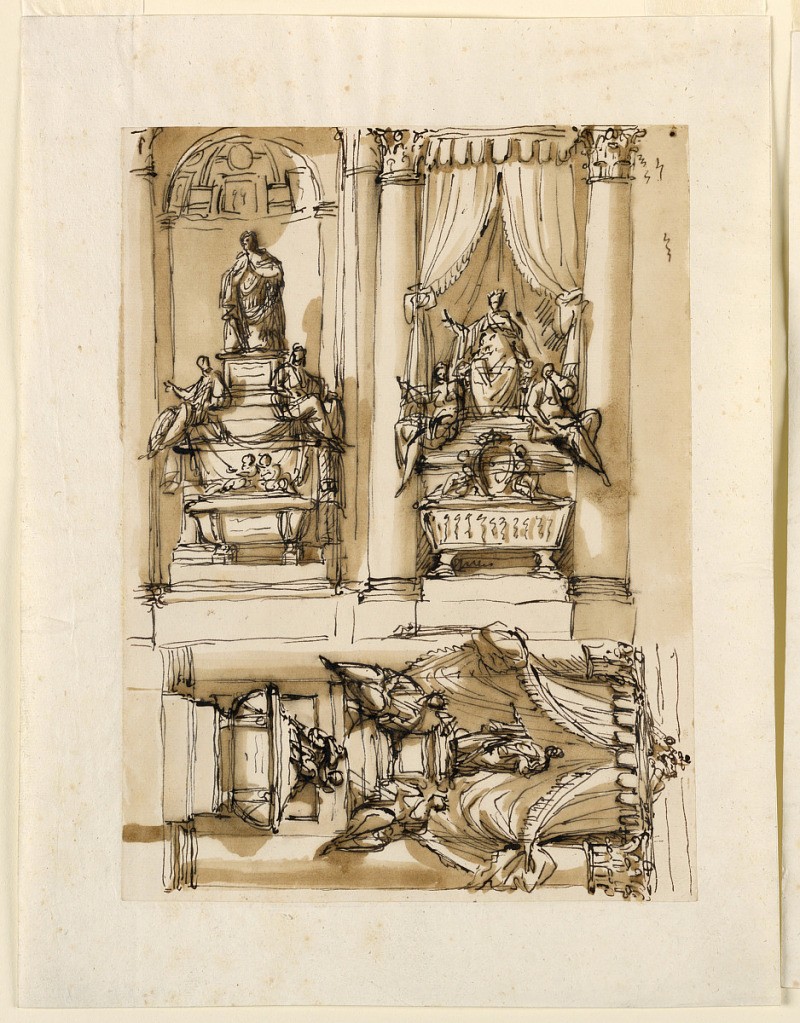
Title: Design for Three Tomb Monuments
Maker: Giuseppe Barberi, Italian, 1746–1809
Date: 1795
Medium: Pen and brown ink, brush and brown wash on lined off-white laid paper
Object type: Drawing
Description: Upper row, at left: the architectural setting is imilar to 1938-88-1296, the entablature not being indicated. The monument is a variation of 1938-88-1298, left row above. Two putti sit upon the cover of the sarcophagus. A woman sits upon the upper edge of a drapery covering part of the lower part of the pedestal. At right: the architectural setting with the canopy and the scheme of the monument are similar to 1938-88-1292, left. At the front, the sarcophagus is supported by feet. The front of the body is a trapezium containing a relief. Upon the cover sit two figures supporting an escutcheon with a crown. Female allegories are sitting upon steps similar to the design at left. On top, upon a seat similar to 1938-88-1352, sits a crowned woman. Lower row, horizontally. The setting with the canopy is similar to that above, at right. In the center, in front of the entablature, is a cresting motif. The scheme of the monument proper is similar to that above, at left.